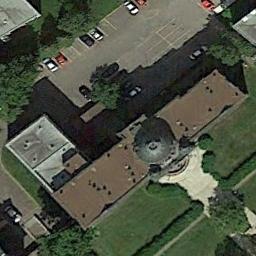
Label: church